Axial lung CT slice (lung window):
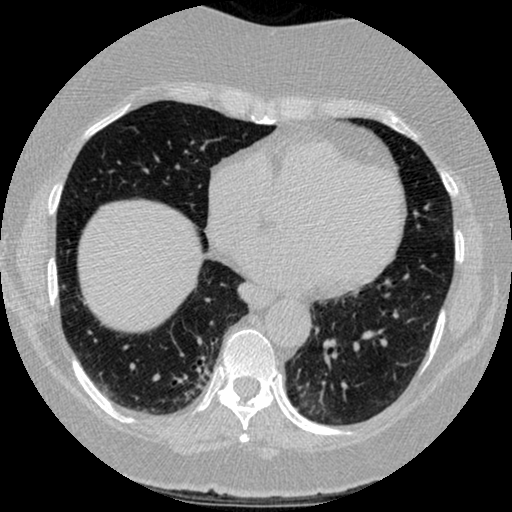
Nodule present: no